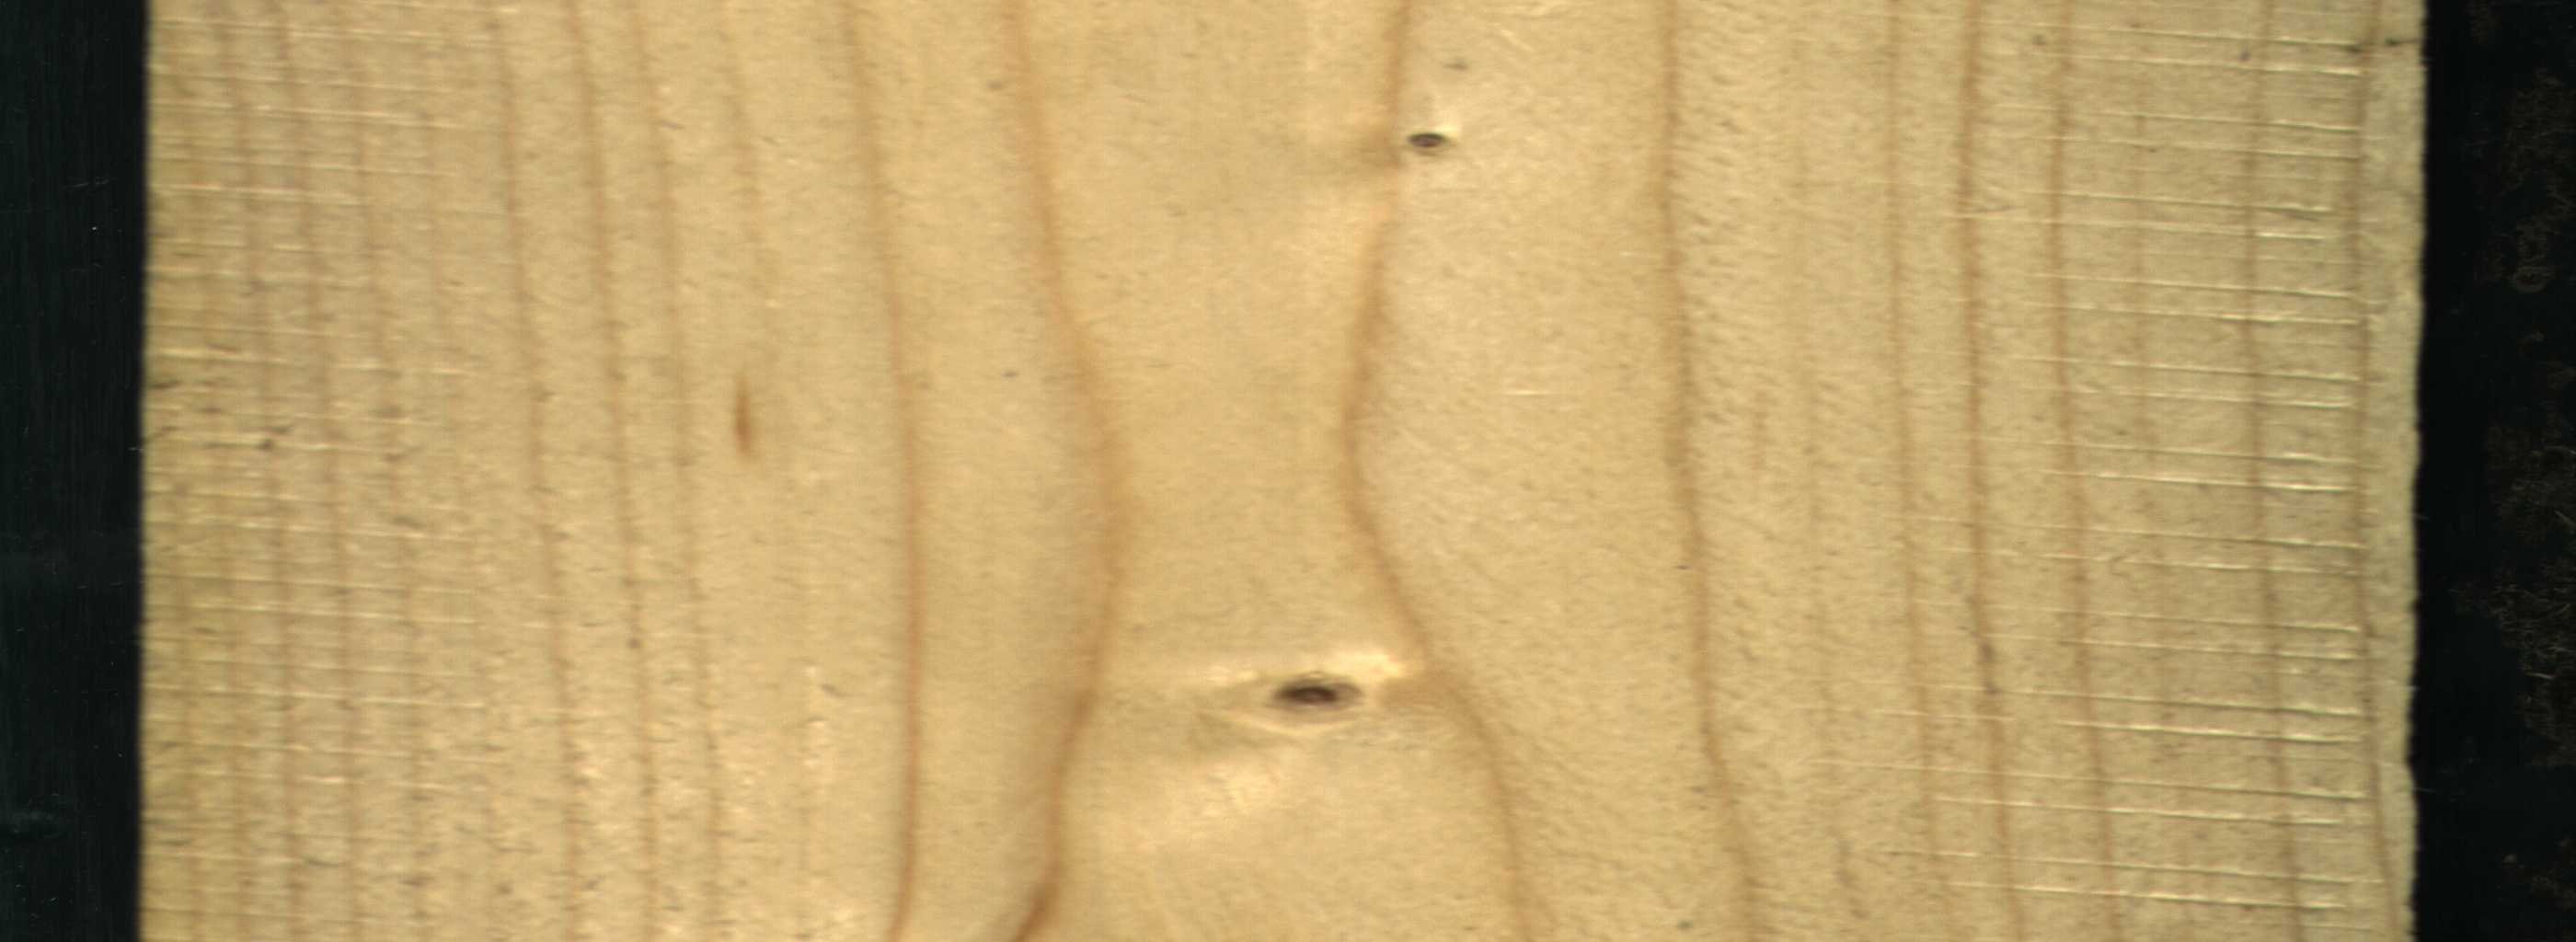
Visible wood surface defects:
Live_Knot
Live_Knot